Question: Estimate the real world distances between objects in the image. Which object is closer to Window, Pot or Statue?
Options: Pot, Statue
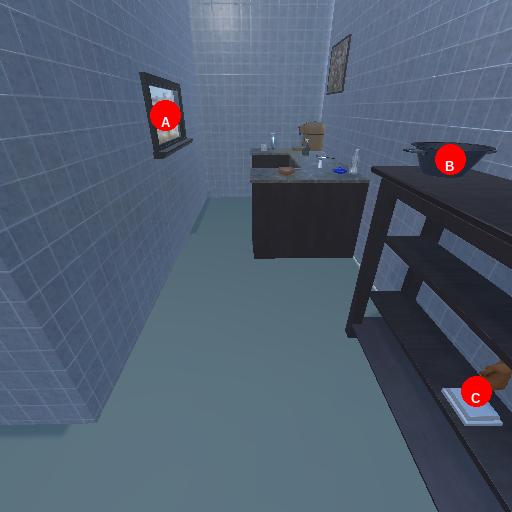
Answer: Pot